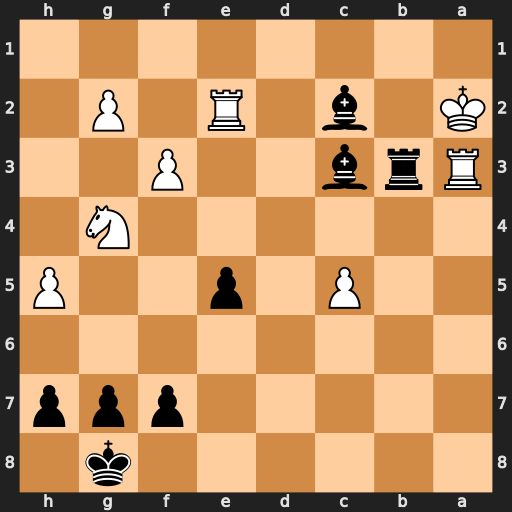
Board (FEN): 6k1/5ppp/8/2P1p2P/6N1/Rrb2P2/K1b1R1P1/8
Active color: b
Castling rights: -
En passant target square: -
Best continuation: Rb2+ Ka1 Rb1+ Ka2 Ra1#